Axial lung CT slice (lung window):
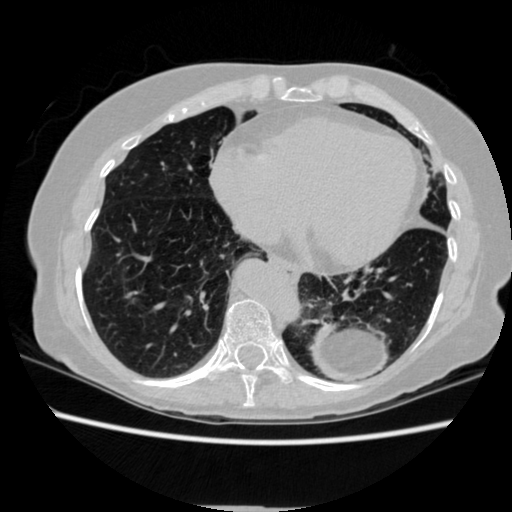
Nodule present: no